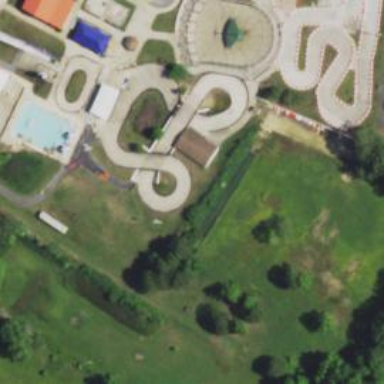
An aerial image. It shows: Karting raceway bridge.